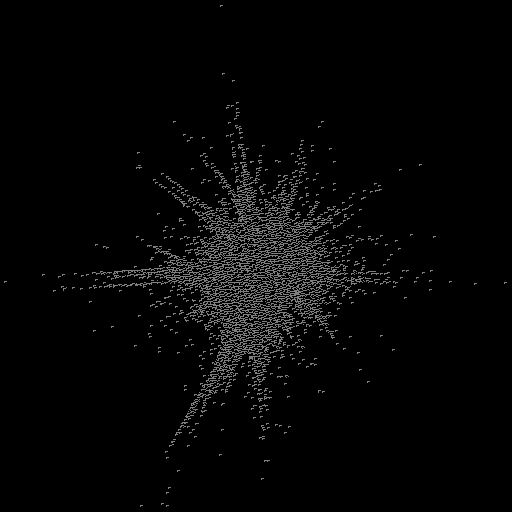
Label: star